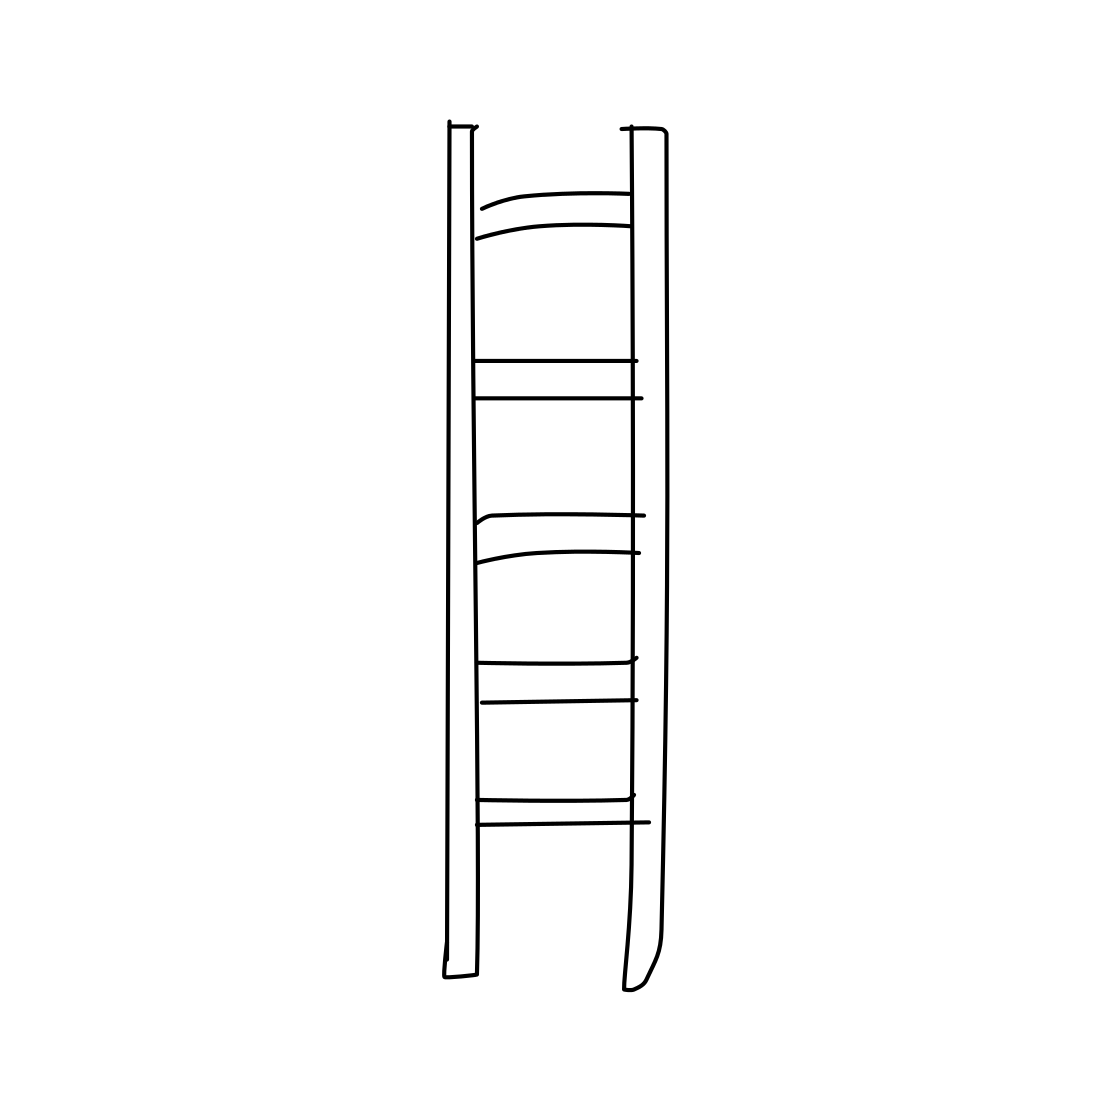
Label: ladder